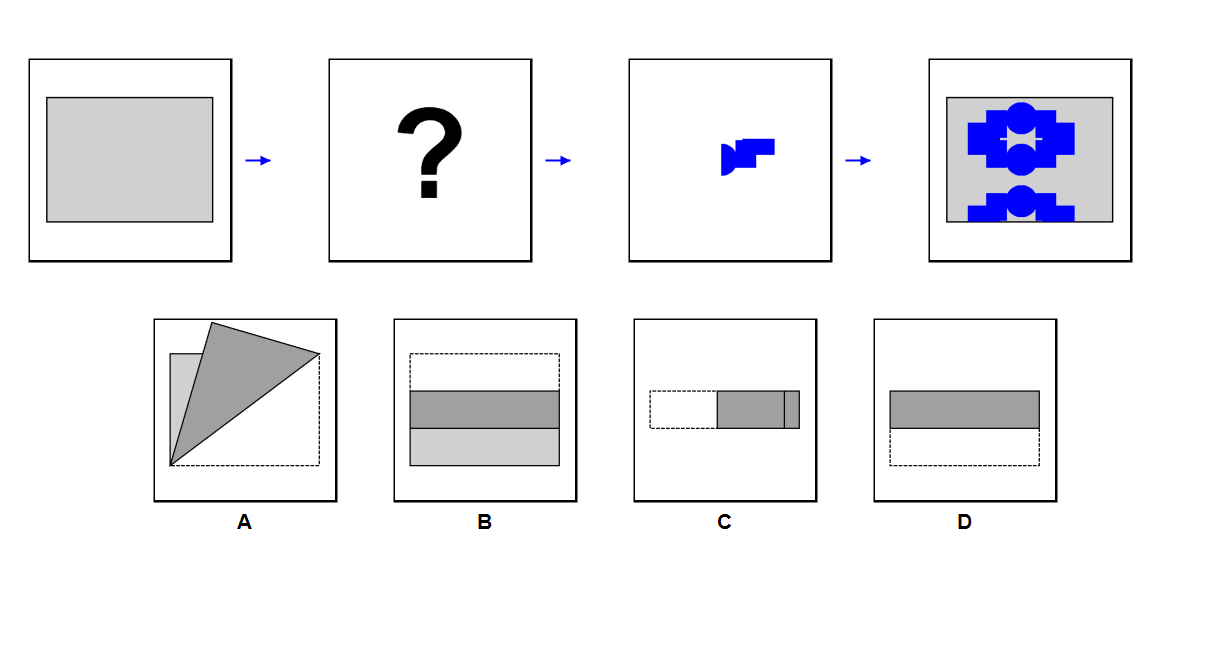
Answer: A